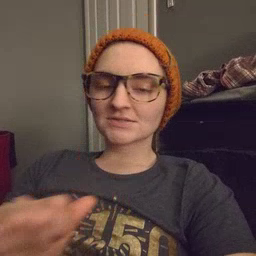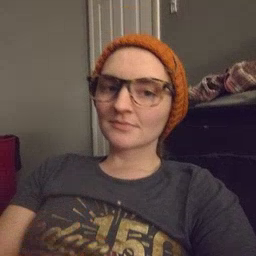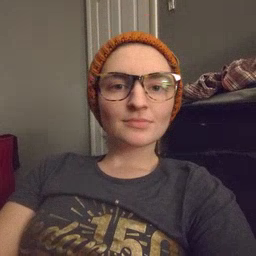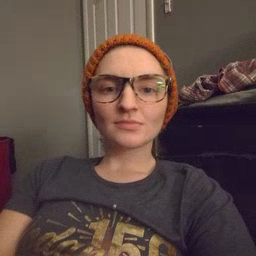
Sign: any